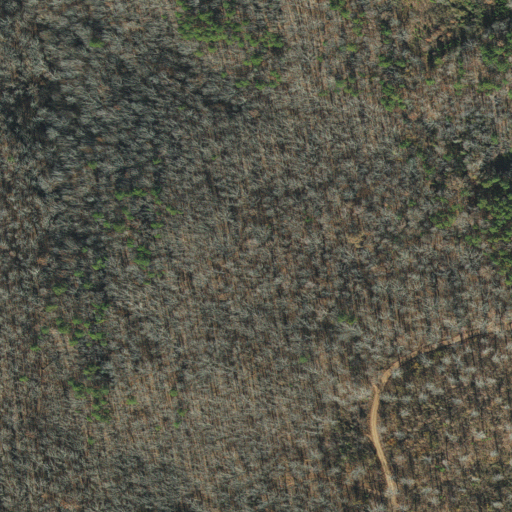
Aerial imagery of ridge(s) in Arkansas named Jims Ridge containing deciduous forest and open development